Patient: sex M, age 57
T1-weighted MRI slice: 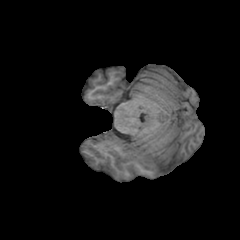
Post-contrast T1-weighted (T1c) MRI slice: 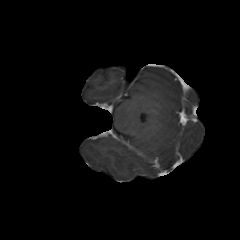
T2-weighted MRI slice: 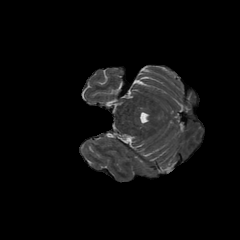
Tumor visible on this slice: no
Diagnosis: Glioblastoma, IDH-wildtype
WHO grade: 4